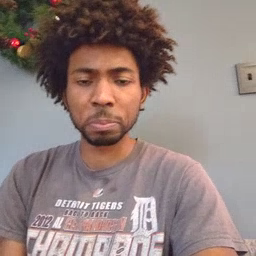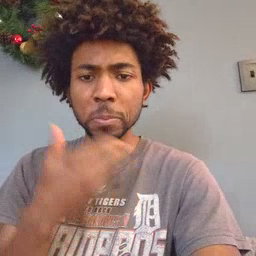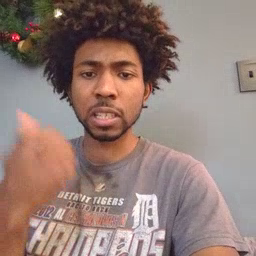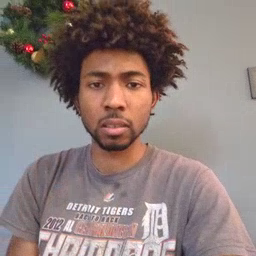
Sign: better